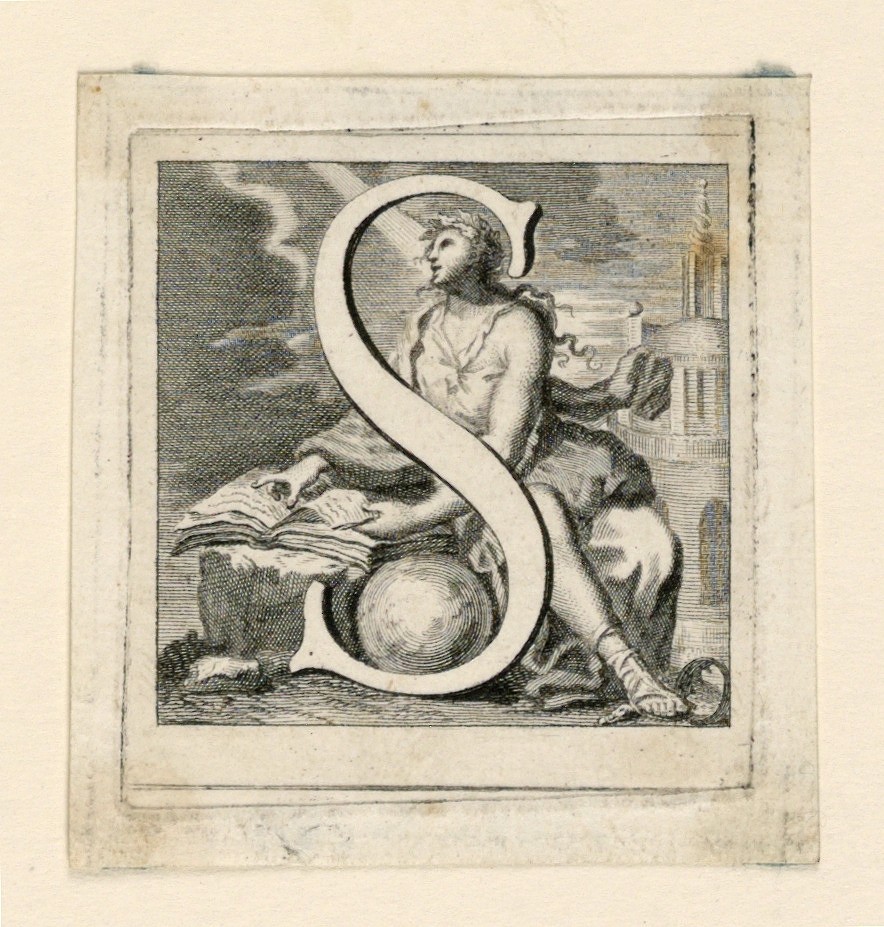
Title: Decorated Capital Letter S
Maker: Jakob Frey, Swiss, active Italy, 1681 - 1752
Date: ca. 1715
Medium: Paper
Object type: Print
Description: Letter S before Science, a seated woman who is investigating the sky.  A snake and a crown lie under her right foot.  The tower of the Sapienza, the Roman University, is in the right distance.